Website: apple
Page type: cross-sells
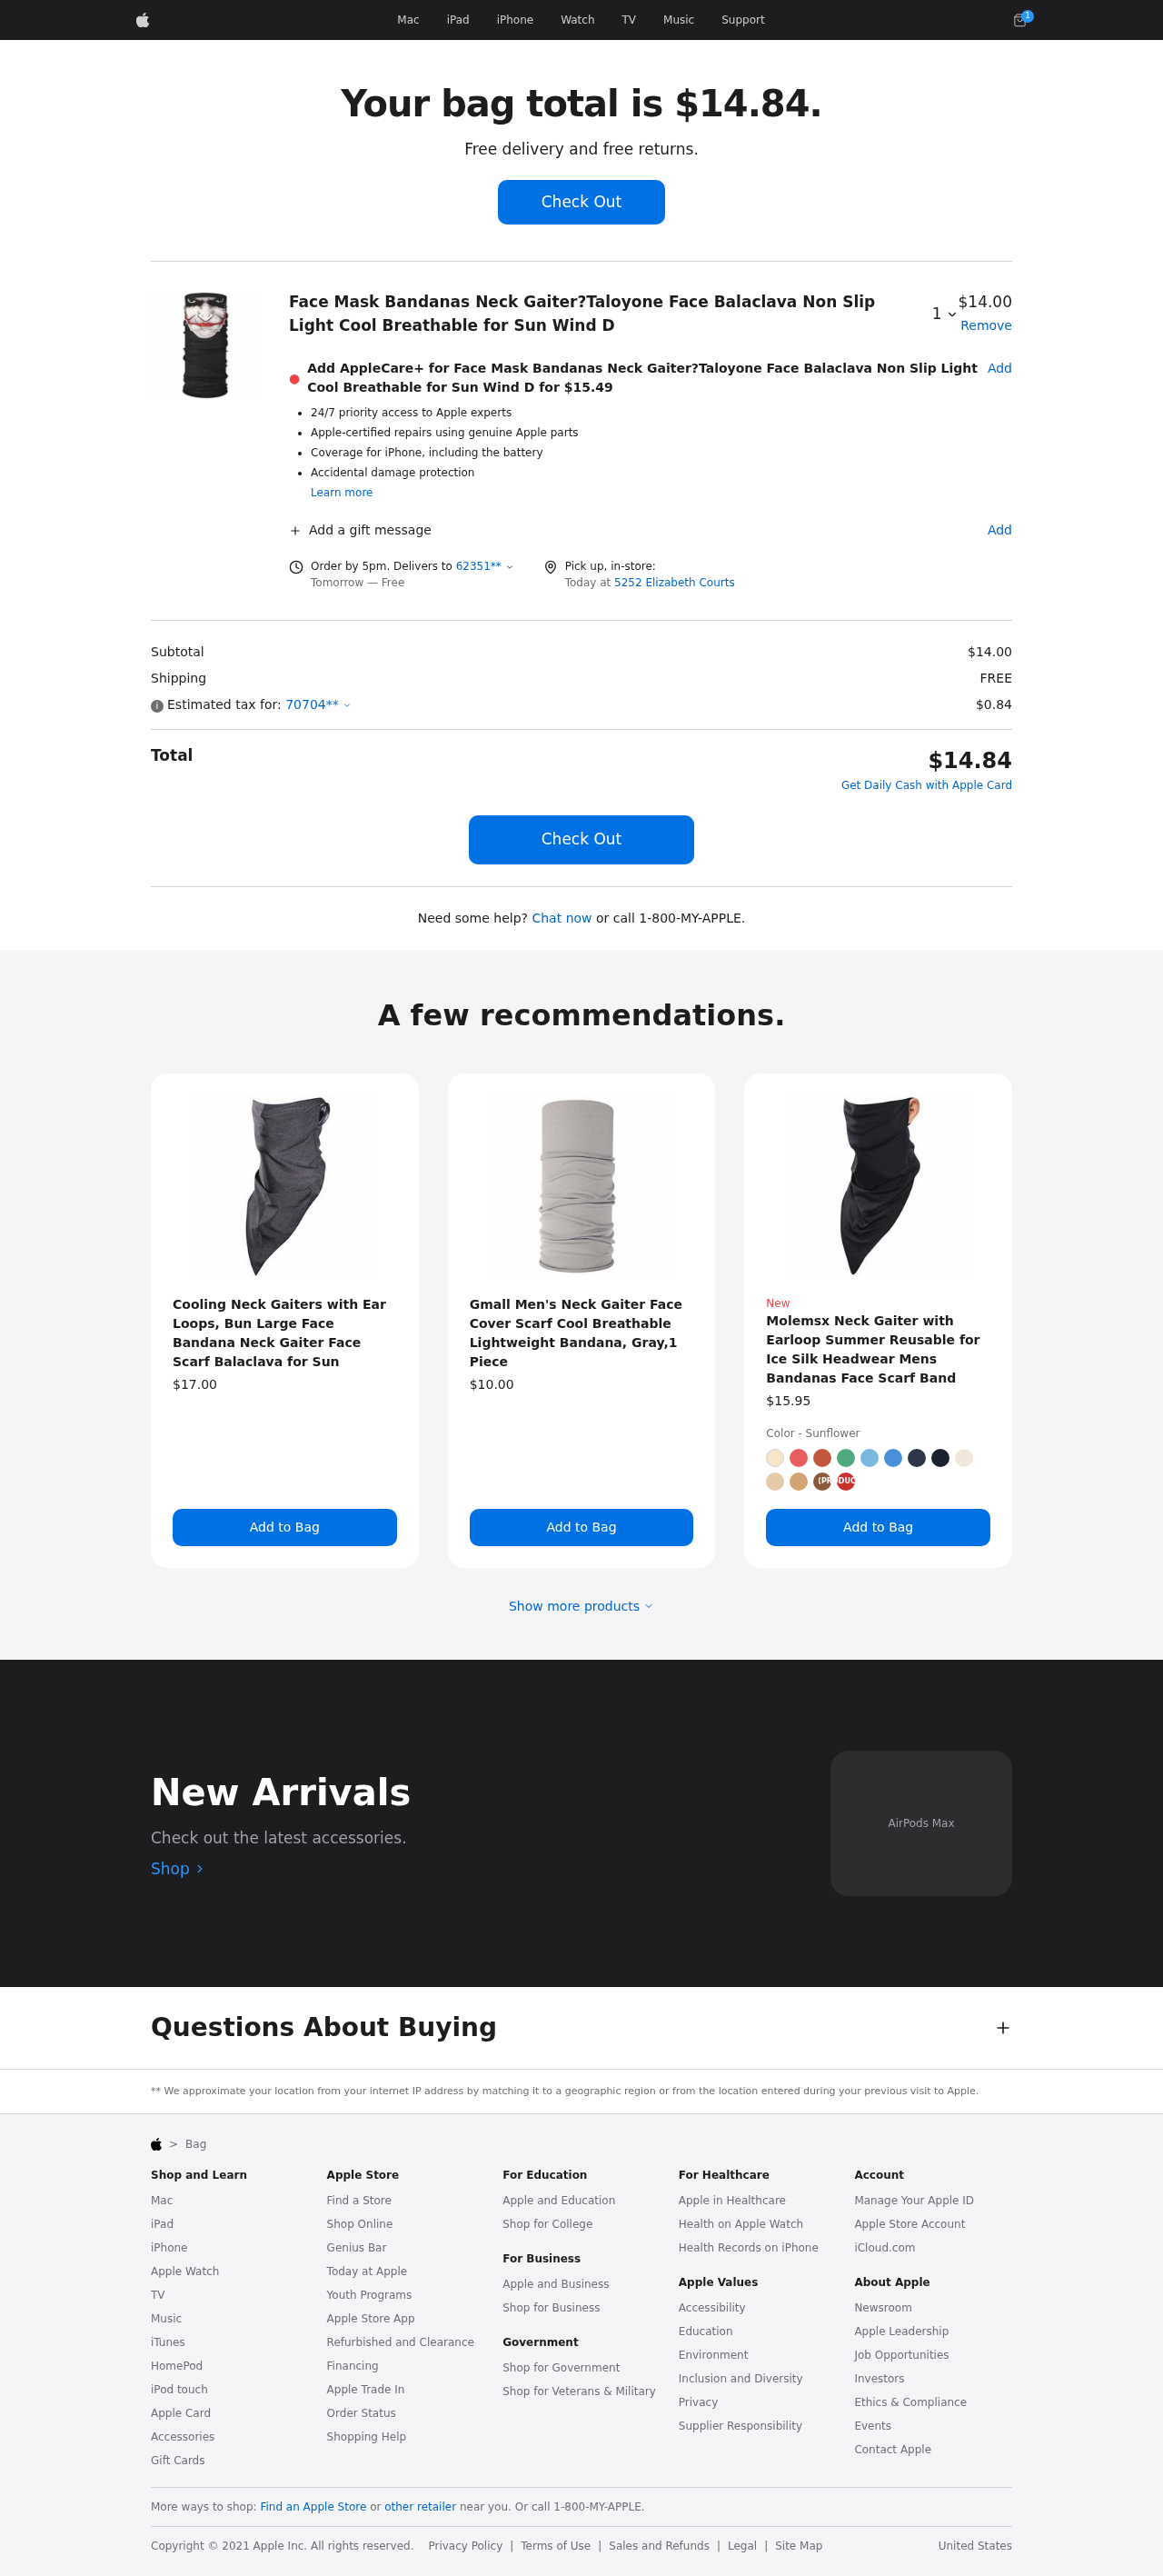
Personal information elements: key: PII_LOCATION1_STREET
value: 5252 Elizabeth Courts
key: PII_POSTCODE
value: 62351
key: PII_POSTCODE2
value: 70704
Product elements: key: PRODUCT1_NAME
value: Face Mask Bandanas Neck Gaiter?Taloyone Face Balaclava Non Slip Light Cool Breathable for Sun Wind D
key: PRODUCT1_PRICE
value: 14
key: PRODUCT1_QUANTITY
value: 1
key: PRODUCT2_NAME
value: Cooling Neck Gaiters with Ear Loops, Bun Large Face Bandana Neck Gaiter Face Scarf Balaclava for Sun
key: PRODUCT2_PRICE
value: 17
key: PRODUCT3_NAME
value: Gmall Men's Neck Gaiter Face Cover Scarf Cool Breathable Lightweight Bandana, Gray,1 Piece
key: PRODUCT3_PRICE
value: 10
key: PRODUCT4_NAME
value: Molemsx Neck Gaiter with Earloop Summer Reusable for Ice Silk Headwear Mens Bandanas Face Scarf Band
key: PRODUCT4_PRICE
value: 15.95
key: PRODUCT5_PRICE
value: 15.49
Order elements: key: ORDER_NUM_ITEMS
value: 1
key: ORDER_TOTAL
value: $14.84
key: ORDER_TOTAL
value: Your bag total is $14.84.
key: ORDER_DELIVERY_DATE
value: Tomorrow — Free
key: ORDER_SUBTOTAL
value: $14.00
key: ORDER_SHIPPING_COST
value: FREE
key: ORDER_TAX
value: $0.84